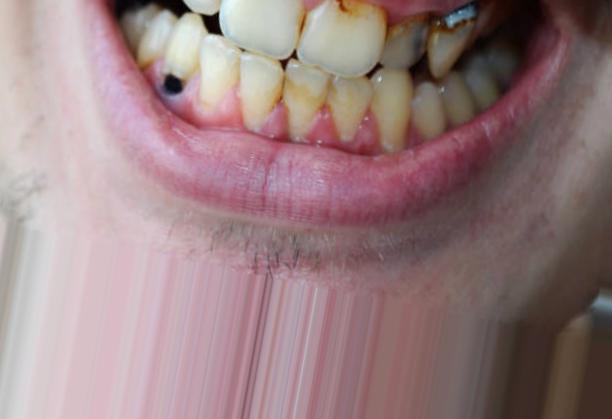
Condition: Caries